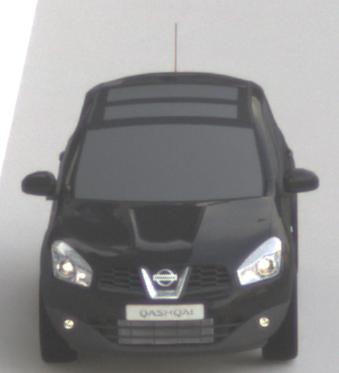
Make: Nissan
Model: Qashqai 1.6
Detailed model: Qashqai (J10)
Model produced from: 2010/03
Model produced until: 2010/08
Doors: 5
Color: black
Road condition: dry road
Daytime: sunrise or sunset
Contrast: medium contrast